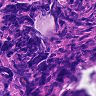
Metastatic tissue present: no